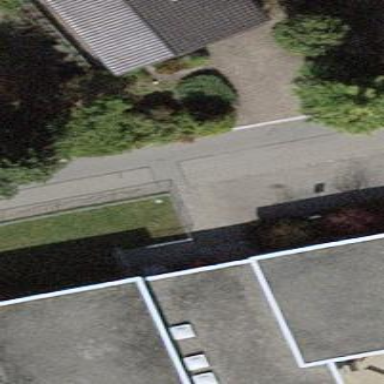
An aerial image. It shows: Kindergarten building.